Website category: movie
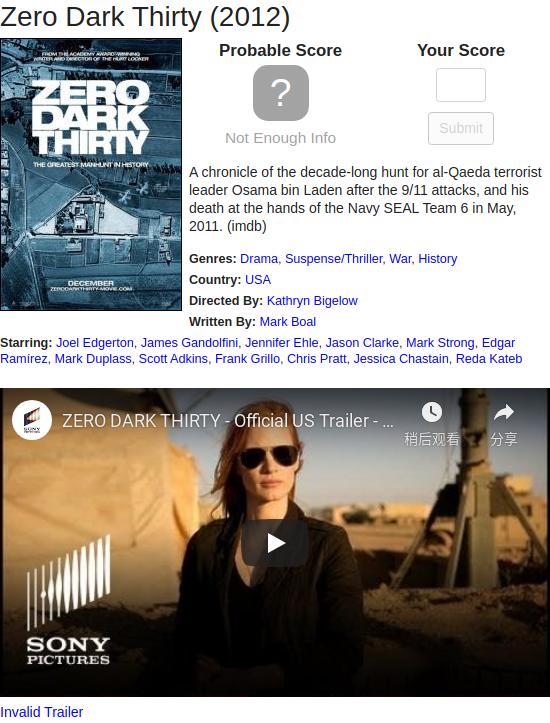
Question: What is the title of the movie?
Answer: Zero Dark Thirty

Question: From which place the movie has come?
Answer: USA

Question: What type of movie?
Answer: Drama

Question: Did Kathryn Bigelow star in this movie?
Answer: no

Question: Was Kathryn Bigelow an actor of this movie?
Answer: no

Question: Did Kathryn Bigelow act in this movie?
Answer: no

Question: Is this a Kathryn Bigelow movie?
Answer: yes

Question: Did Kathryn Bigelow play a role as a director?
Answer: yes

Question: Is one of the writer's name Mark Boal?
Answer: yes

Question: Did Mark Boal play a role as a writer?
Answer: yes

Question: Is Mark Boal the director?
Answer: no

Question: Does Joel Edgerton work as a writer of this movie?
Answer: no

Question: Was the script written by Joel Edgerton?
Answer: no

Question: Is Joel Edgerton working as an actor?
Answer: yes

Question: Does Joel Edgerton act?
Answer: yes

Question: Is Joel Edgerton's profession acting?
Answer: yes

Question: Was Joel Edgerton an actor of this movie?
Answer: yes

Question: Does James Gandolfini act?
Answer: yes

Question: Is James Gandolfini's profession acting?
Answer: yes

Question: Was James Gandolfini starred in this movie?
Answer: yes

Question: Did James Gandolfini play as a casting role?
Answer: yes

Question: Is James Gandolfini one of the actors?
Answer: yes

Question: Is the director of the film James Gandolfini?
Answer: no

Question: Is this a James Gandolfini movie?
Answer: no

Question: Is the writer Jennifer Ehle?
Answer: no

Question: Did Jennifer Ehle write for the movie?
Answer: no

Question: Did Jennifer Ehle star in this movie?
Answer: yes

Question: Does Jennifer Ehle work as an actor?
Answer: yes

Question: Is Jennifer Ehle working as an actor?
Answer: yes

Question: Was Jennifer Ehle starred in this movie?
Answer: yes

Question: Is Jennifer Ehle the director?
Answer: no

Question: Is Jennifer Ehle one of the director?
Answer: no

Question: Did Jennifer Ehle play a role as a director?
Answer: no

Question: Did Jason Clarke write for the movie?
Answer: no

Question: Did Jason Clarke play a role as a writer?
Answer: no

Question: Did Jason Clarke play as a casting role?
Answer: yes

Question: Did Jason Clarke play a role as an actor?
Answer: yes

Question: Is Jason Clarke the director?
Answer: no

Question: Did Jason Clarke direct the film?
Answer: no

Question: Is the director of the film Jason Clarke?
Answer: no

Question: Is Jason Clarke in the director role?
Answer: no

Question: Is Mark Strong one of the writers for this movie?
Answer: no

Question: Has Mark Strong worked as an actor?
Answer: yes

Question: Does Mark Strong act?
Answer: yes

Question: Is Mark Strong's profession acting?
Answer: yes

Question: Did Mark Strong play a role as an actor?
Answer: yes

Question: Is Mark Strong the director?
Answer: no

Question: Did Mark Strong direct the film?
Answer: no

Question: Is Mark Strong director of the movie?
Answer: no

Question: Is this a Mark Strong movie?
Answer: no

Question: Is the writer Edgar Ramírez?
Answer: no

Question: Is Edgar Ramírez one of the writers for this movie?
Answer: no

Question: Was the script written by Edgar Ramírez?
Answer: no

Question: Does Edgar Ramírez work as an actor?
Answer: yes

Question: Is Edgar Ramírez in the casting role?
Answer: yes

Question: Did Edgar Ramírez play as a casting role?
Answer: yes

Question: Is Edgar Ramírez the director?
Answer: no

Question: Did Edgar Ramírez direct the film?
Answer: no

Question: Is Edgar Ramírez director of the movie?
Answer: no

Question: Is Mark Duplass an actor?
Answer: yes

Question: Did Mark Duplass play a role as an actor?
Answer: yes

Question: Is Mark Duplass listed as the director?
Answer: no

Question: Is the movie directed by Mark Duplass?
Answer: no

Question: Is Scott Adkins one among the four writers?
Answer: no